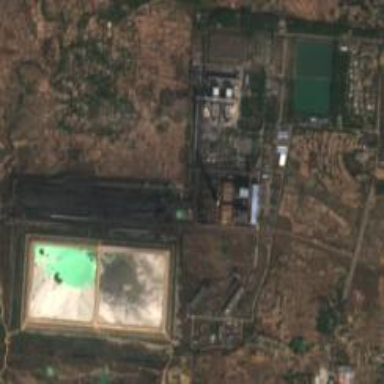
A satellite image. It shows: Industrial area with coal power plant.